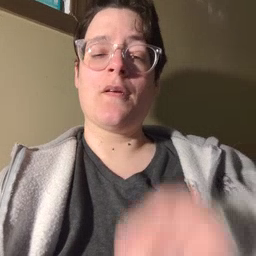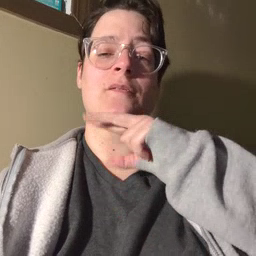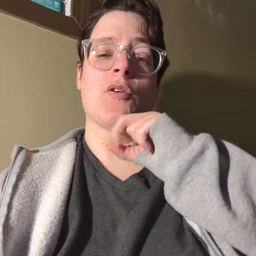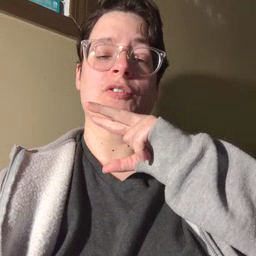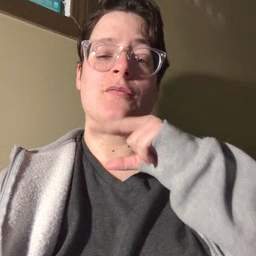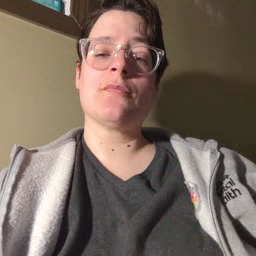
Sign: frog